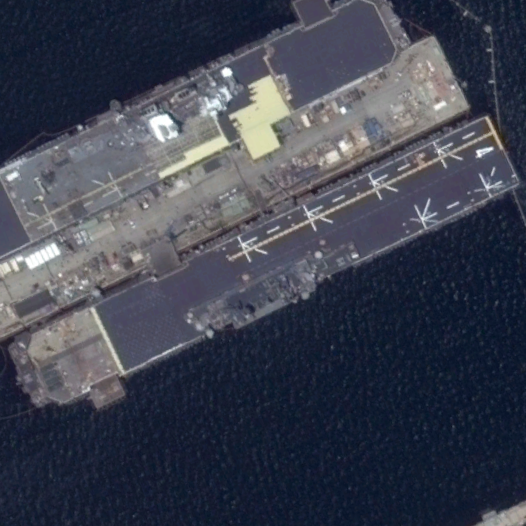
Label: assault